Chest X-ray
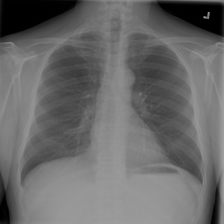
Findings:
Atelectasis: negative
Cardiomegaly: negative
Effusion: negative
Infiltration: negative
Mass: negative
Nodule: negative
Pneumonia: negative
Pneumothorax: negative
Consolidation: negative
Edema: negative
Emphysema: negative
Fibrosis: negative
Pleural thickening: negative
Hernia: negative